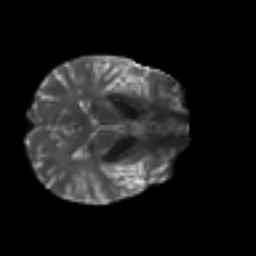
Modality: T2w
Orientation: axial
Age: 47
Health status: ill
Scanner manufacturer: philips
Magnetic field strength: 3 T
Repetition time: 9 s
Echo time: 0.127 s